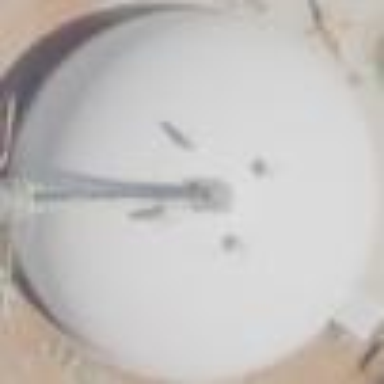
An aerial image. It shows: Storage tank building.